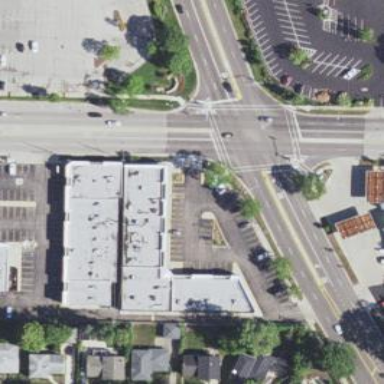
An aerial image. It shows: Retail building.